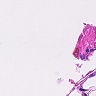
Metastatic tissue present: no